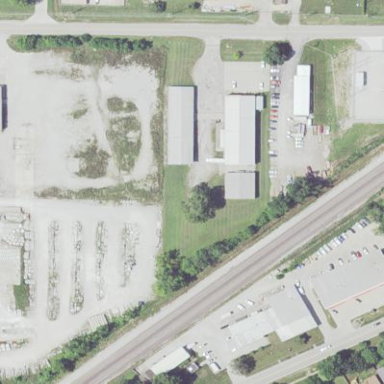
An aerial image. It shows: Industrial area dedicated to concrete plant.